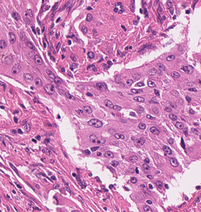
Tumor epithelial tissue: yes
Tumor-associated stroma tissue: yes
Normal tissue: no